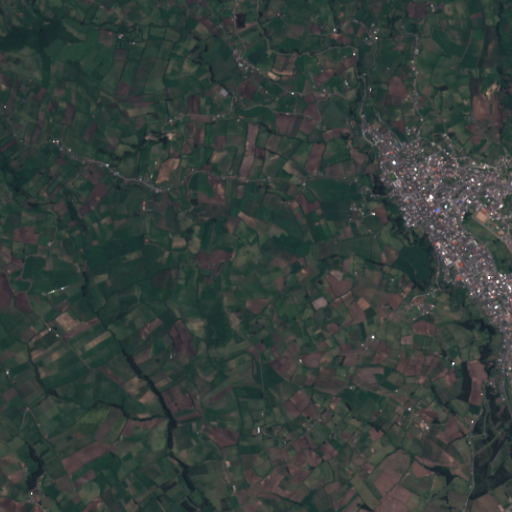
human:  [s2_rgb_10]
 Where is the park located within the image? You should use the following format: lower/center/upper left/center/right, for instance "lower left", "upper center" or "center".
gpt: The park is located in the upper right of the image.
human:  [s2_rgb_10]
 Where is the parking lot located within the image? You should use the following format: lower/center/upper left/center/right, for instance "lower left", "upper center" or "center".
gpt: The parking lot is located in the center right of the image.
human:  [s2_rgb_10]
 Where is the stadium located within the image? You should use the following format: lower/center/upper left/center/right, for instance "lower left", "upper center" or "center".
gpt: The stadium is located in the center right of the image.
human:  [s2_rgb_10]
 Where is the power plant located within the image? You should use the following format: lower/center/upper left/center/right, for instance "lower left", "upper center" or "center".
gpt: There is no power plant in the image.